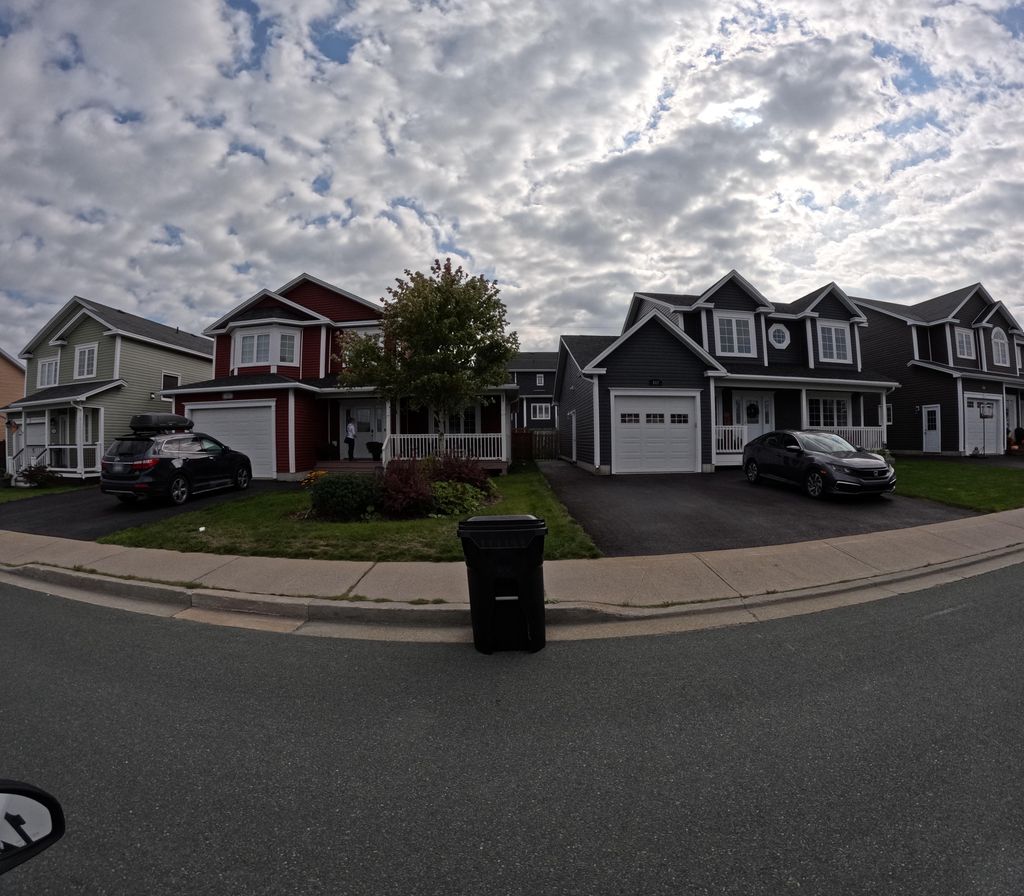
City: st_johns